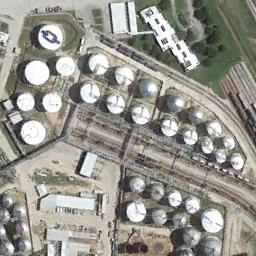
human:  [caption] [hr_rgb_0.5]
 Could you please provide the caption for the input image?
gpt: There are many different-sized storage tanks and many buildings in the factory, And there are large lawns in the factory .

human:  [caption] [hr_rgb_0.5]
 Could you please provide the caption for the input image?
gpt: There are some white and silver storage tanks on the bare land next to some trees .

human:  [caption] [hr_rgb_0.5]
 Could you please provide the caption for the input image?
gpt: There are many identical storage tanks beside some white facts .

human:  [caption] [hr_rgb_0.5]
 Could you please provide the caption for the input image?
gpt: Many trees are near the storage tanks .

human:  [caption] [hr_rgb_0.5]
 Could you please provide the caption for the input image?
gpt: There are many storage tanks arranged neatly .